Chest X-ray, AP view. Patient: 31 years old, sex M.
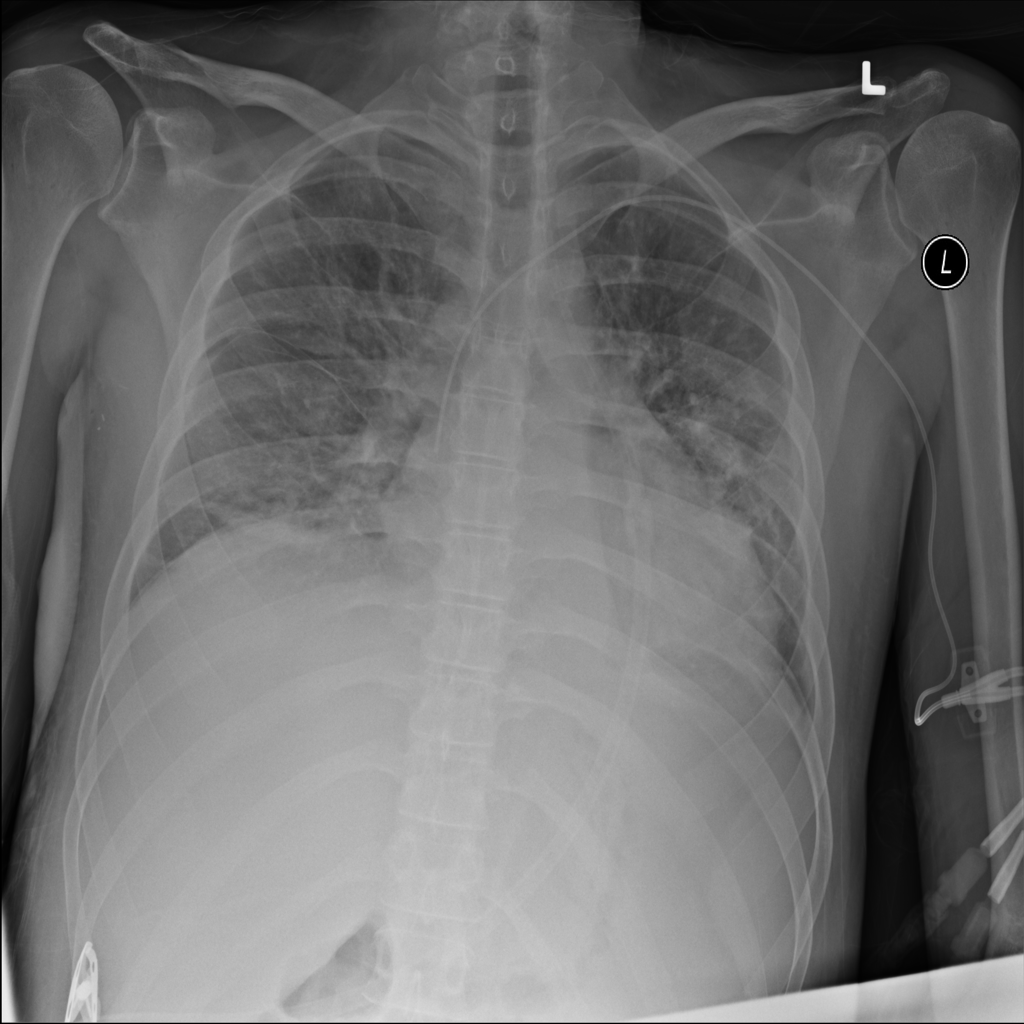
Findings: Atelectasis